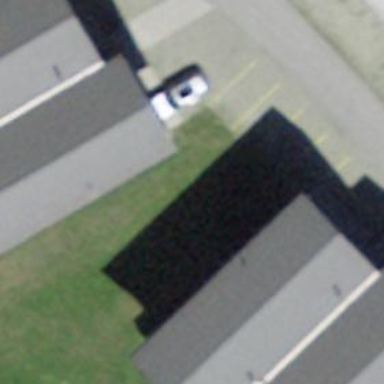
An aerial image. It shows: Parking area with grass paver surface.